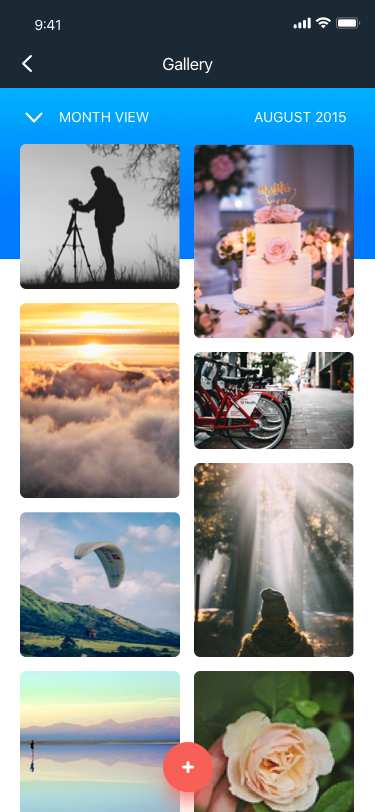
Text in this UI design:
AUGUST 2015
MONTH VIEW
Gallery